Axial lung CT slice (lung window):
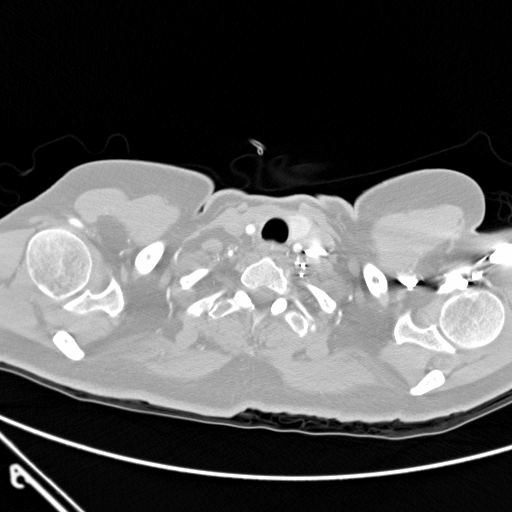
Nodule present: no